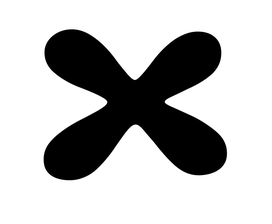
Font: Gluten_SemiBold